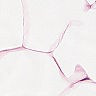
Metastatic tissue present: no